The image shows the envelope spectrum of a rolling-element bearing's vibration signal, with the characteristic fault frequencies (BPFO outer race, BPFI inner race, BSF ball, FTF cage) marked as reference lines. Diagnose the bearing from this image, choosing from: normal, inner_race, outer_race, ball.
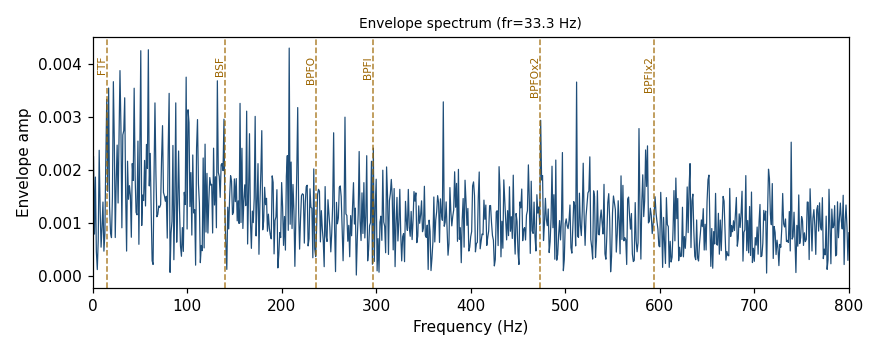
Answer: normal